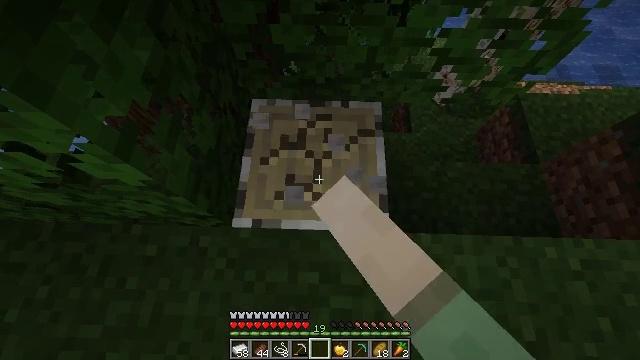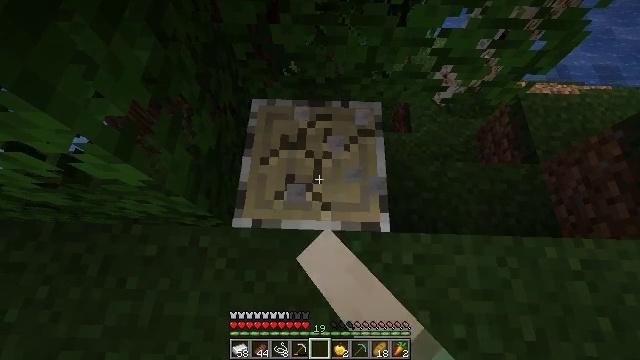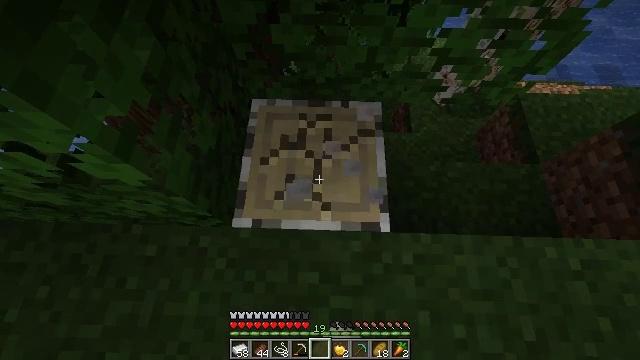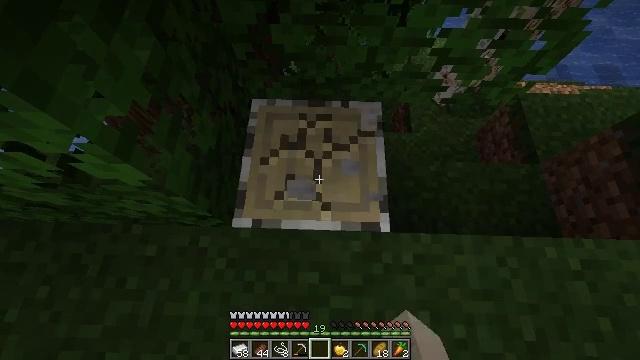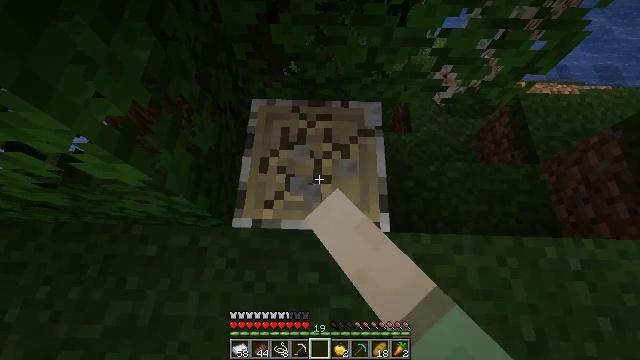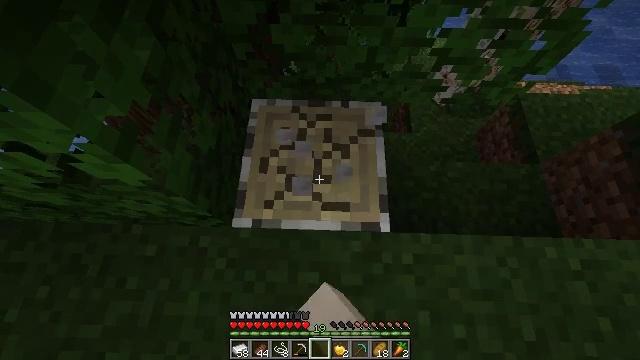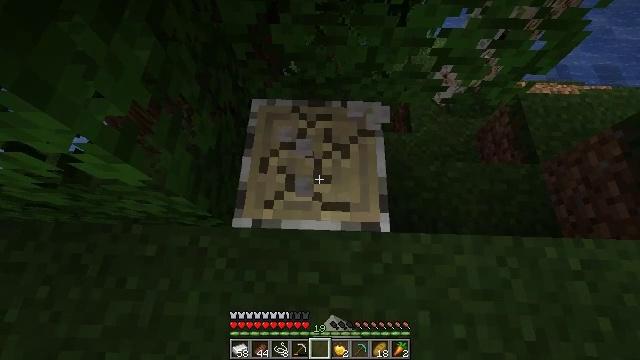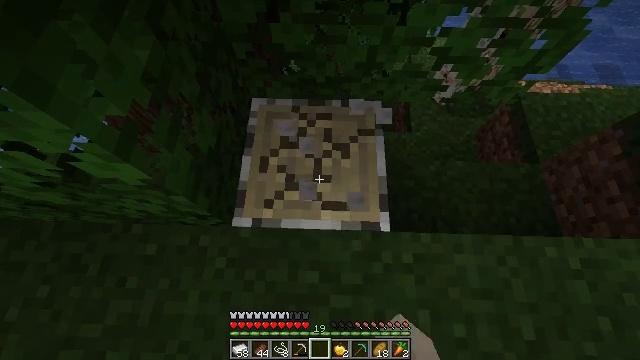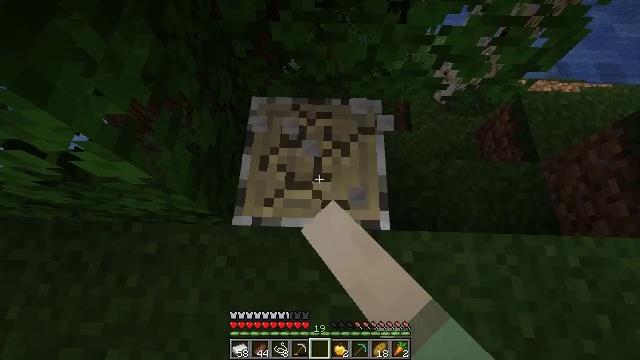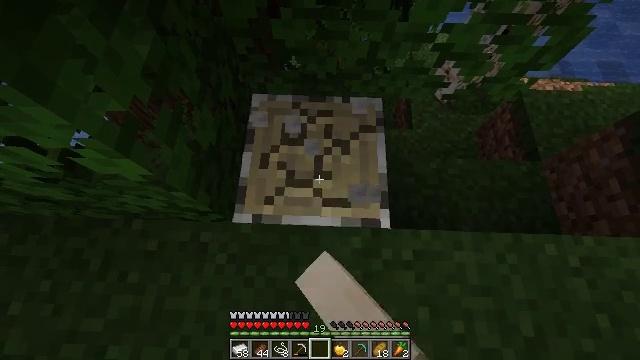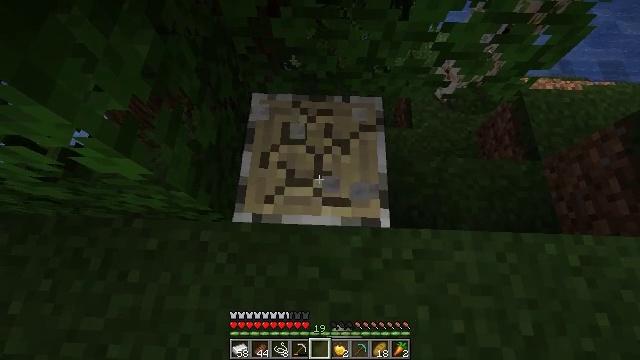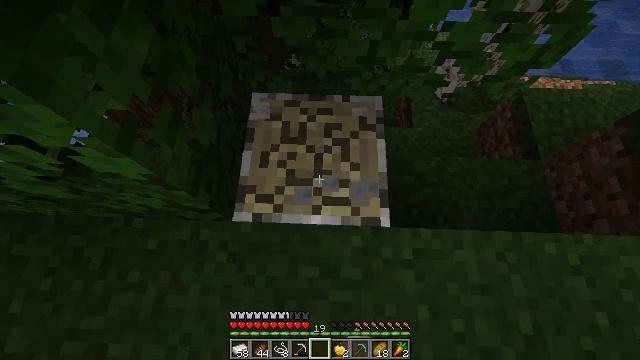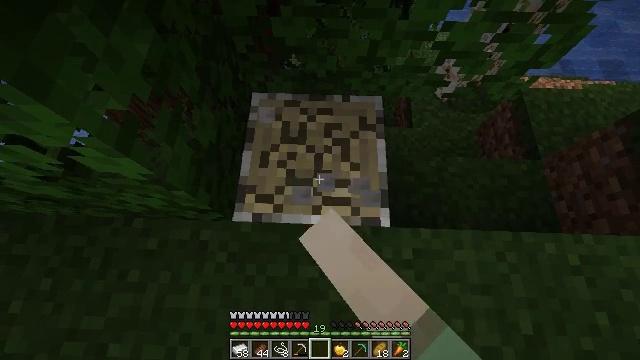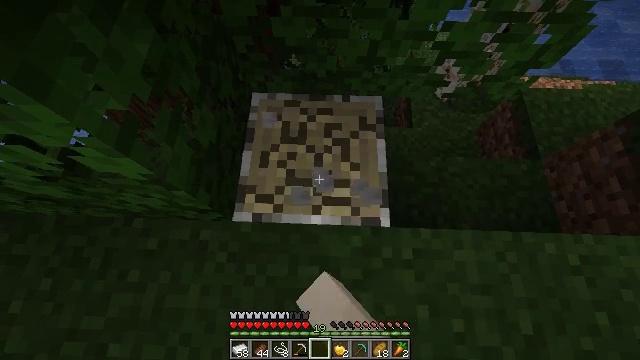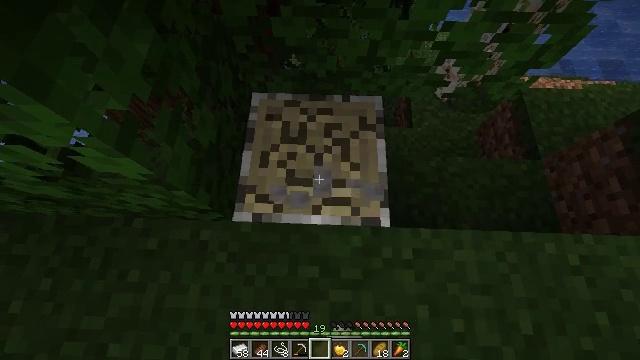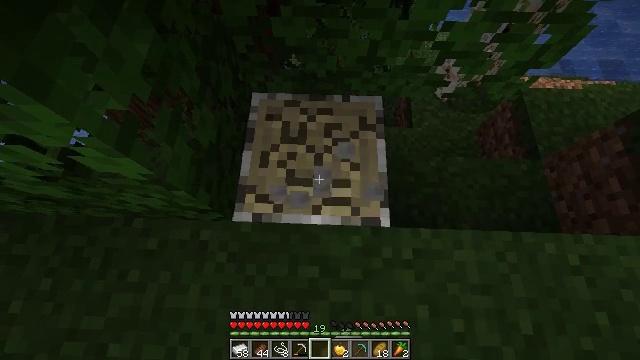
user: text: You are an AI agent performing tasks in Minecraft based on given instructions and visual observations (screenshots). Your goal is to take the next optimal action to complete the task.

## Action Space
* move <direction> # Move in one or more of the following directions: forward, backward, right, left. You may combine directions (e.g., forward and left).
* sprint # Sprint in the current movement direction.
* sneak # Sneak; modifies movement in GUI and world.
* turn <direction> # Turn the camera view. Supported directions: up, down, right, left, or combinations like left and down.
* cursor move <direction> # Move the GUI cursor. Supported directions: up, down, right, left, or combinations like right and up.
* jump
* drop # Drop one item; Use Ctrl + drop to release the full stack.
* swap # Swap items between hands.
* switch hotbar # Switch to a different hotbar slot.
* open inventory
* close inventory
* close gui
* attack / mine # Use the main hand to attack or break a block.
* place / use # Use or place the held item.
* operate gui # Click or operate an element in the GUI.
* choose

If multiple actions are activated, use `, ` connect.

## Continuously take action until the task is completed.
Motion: motion action
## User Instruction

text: Use your axe to get birch logs.
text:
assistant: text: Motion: attack / mine
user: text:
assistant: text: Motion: attack / mine
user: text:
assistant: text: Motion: attack / mine
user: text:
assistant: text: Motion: attack / mine
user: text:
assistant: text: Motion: attack / mine
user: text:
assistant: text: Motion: attack / mine
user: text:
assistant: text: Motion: attack / mine
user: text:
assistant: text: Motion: attack / mine
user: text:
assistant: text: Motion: attack / mine
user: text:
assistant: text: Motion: attack / mine
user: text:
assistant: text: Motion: attack / mine
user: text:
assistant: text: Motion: attack / mine
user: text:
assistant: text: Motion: attack / mine
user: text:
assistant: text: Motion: attack / mine
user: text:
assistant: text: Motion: attack / mine
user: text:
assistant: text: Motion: attack / mine
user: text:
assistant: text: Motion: attack / mine
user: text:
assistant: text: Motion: attack / mine
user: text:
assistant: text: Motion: attack / mine
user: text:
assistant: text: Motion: attack / mine
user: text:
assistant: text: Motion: attack / mine
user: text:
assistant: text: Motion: attack / mine
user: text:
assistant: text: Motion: attack / mine
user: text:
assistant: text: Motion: attack / mine
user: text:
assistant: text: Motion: attack / mine
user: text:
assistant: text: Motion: attack / mine
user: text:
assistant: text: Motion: attack / mine
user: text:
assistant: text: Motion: attack / mine